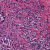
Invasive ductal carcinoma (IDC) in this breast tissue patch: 1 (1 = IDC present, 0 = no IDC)